Question: What is the value of this measurement?
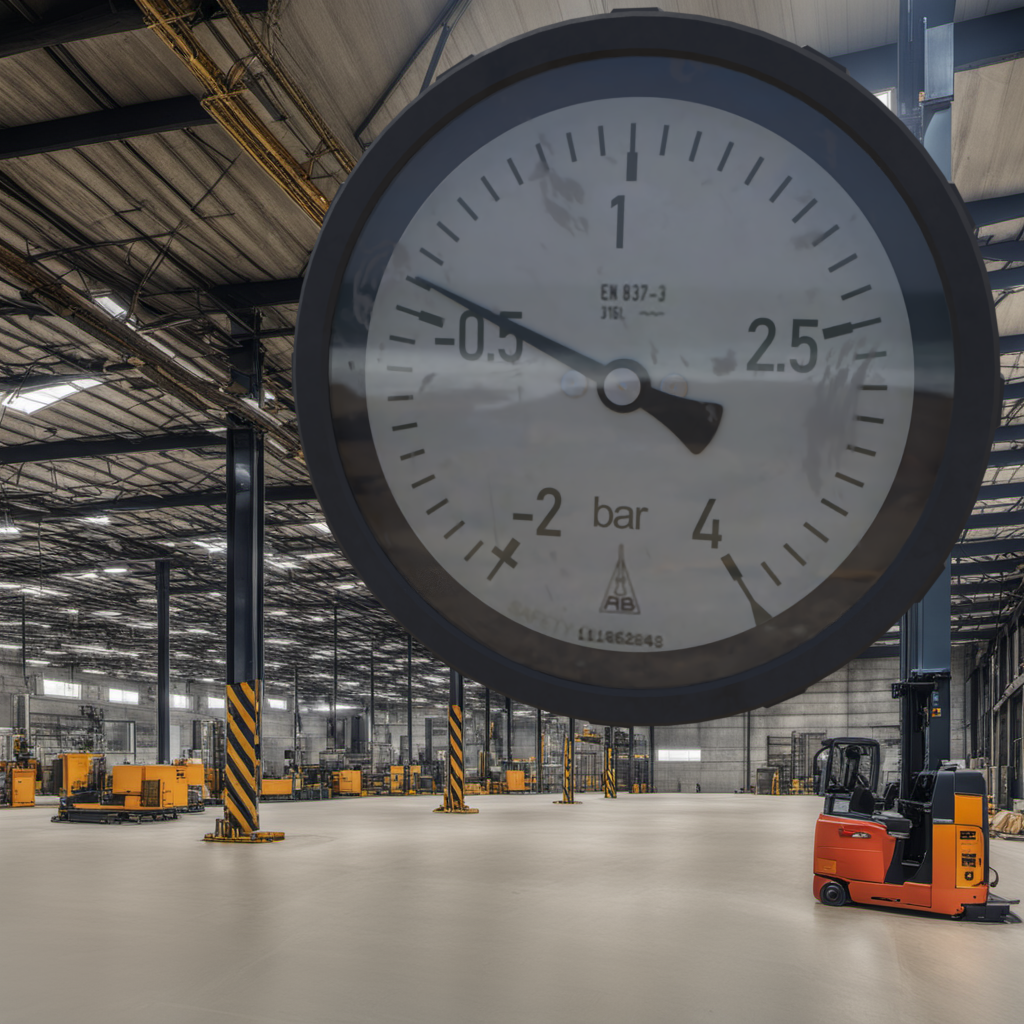
Answer: The result is -0.35
Question: What is the range of this measurement?
Answer: The range is from -2 to 4
Question: What is the minimum and maximum value range of the measurement in the image?
Answer: The minimum value is -2 and the maximum value is 4